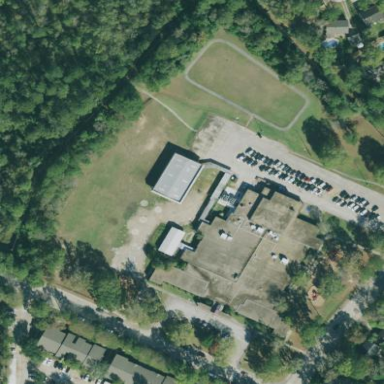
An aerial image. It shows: School.